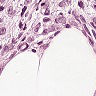
Metastatic tissue present: yes